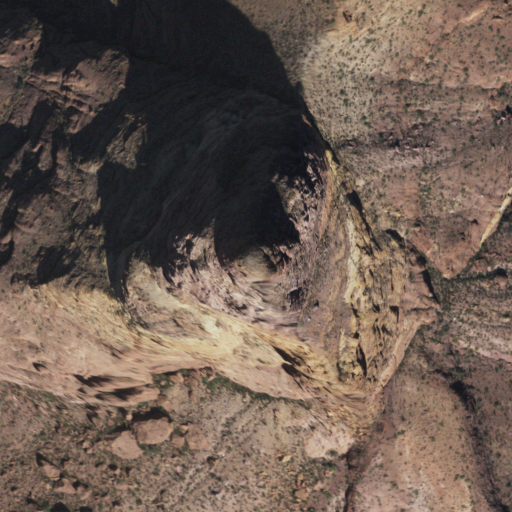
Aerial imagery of mountain in Arizona named Montezuma Head containing only shrub